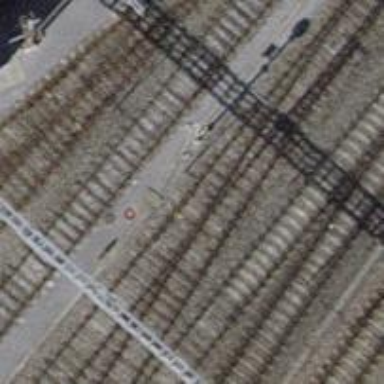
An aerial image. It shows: Railway yard with single track. The railway is electrified with contact line. It belongs to block W34.